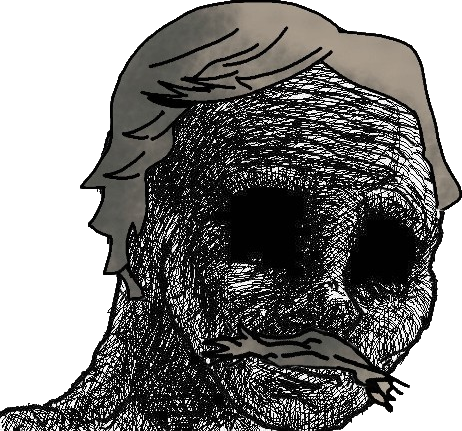
Label: 5_Withered_Wojak